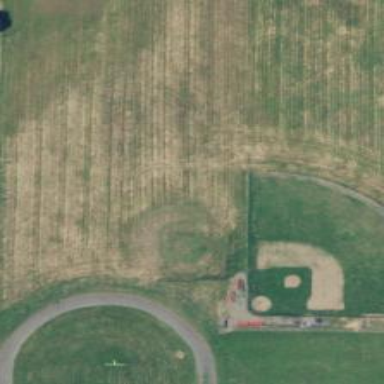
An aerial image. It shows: Softball pitch for leisure sports.